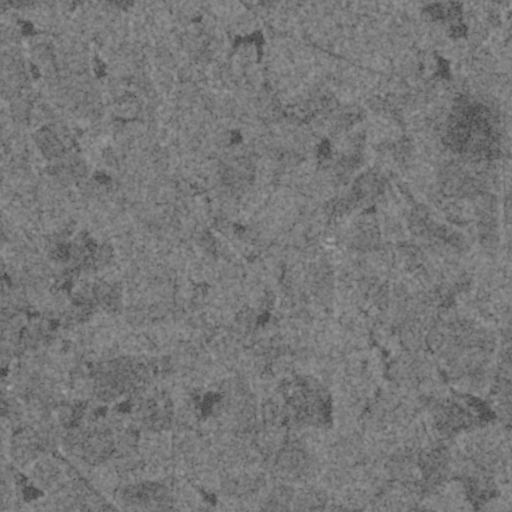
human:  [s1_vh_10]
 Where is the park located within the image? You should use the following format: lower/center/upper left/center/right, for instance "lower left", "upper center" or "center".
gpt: The park is located in the lower left of the image.
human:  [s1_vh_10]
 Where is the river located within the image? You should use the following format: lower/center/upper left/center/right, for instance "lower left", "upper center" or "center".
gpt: The river is located in the lower of the image.
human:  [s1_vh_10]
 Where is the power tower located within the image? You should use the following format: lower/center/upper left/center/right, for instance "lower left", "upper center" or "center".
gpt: There is no power tower in the image.

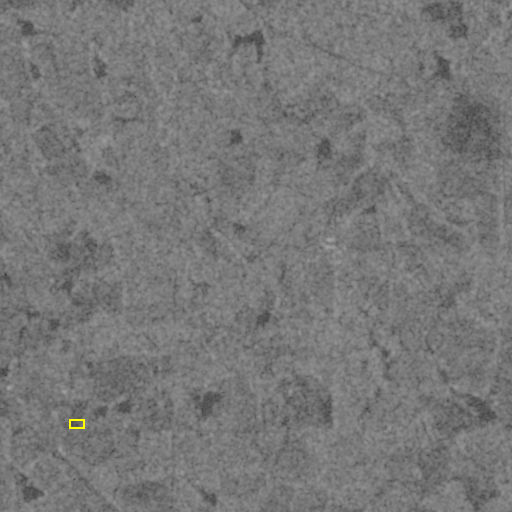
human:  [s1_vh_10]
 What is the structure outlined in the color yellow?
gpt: The structure outlined in yellow is a park.
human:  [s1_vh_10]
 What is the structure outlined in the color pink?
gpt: There is no pink outline.